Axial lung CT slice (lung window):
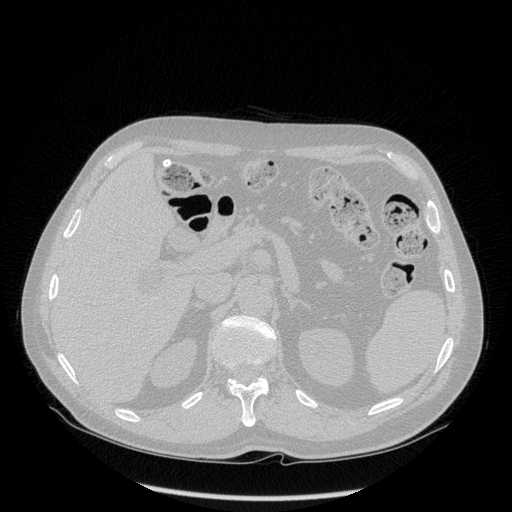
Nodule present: no